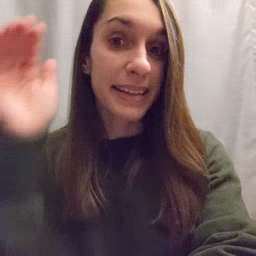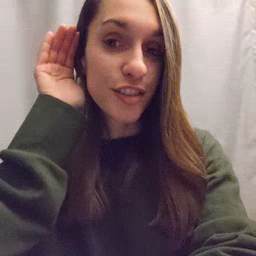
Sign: hear